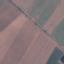
Label: AnnualCrop